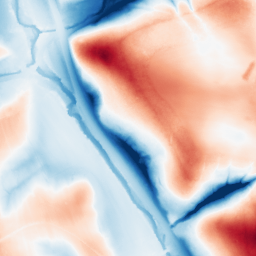
Category: edge_preserving
Decomposition family: guided
Decomposition parameters: radius: 32
eps: 0.1
Upsampling method: sinc_blackman
Upsampling parameters: scale: 4
kernel_size: 16
Upsampling scale: 4